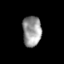
Tissue: skin
Cell type: Epithelial cells
Senescence score: 0.2433
Nuclear area (px): 561
Mean DAPI intensity: 152.417